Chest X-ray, AP view. Patient: 59 years old, sex M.
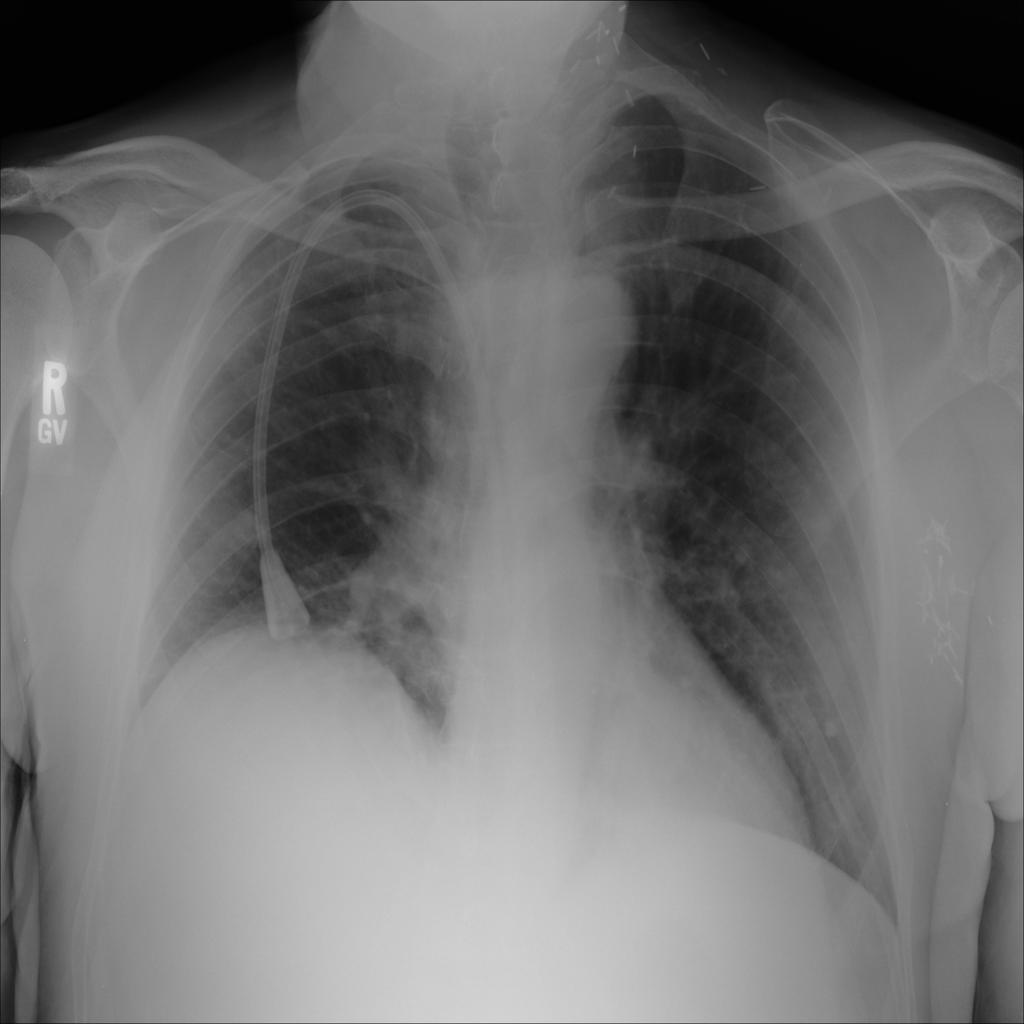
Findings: Pneumonia